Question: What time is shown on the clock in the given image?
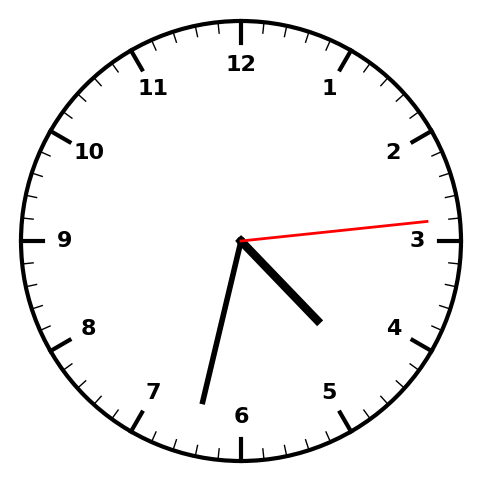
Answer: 04:32:14